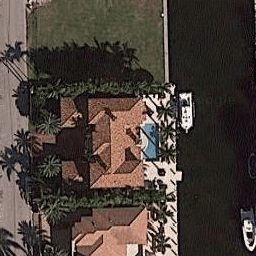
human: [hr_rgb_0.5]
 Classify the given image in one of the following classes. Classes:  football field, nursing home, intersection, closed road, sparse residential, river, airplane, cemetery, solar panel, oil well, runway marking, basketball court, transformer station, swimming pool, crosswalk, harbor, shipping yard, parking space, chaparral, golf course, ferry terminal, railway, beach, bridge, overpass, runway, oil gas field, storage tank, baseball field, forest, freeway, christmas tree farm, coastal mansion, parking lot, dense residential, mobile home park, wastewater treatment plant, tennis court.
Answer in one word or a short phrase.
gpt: coastal mansion